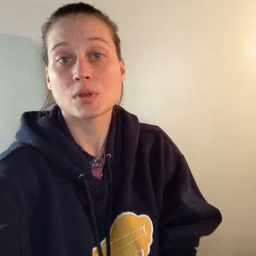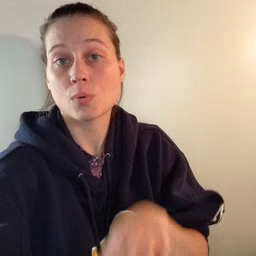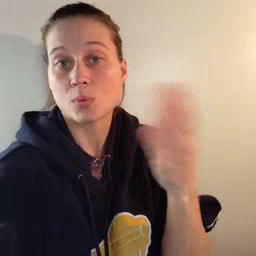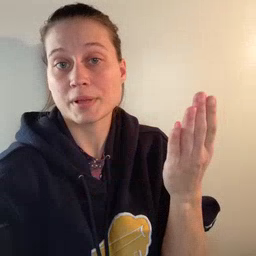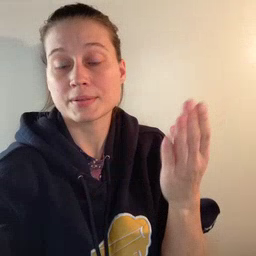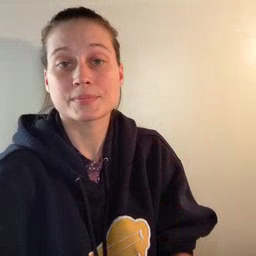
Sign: open